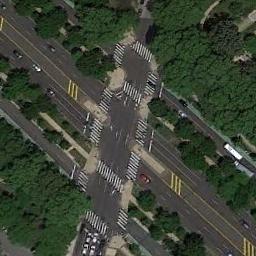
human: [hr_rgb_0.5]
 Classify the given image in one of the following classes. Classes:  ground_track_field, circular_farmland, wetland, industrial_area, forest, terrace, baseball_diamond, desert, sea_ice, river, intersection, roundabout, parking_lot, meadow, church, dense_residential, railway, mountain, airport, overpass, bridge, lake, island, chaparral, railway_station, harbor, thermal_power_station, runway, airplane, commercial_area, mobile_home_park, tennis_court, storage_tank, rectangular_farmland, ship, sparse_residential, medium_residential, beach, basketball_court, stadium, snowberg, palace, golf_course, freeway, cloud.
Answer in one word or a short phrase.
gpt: intersection